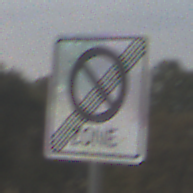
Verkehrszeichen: EndeEingeschraenktesHalteverbotZone
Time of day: MorningAfternoon
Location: Outdoor (Nature)
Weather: Overcast
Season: NotSpecified
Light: Natural